Aerial crown-view tile of a tropical tree (Barro Colorado Island, Panama), acquired 20250317:
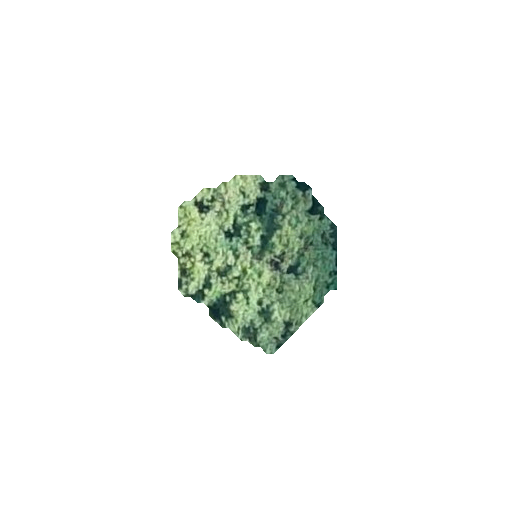
Species: Pouteria stipitata
GBIF accepted scientific name: Pouteria stipitata
Crown area: 31.667 m²